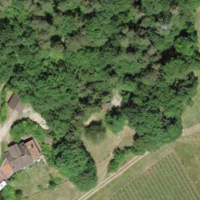
EUNIS habitat code: 40
Species observed at this site:
Cephalanthera longifolia